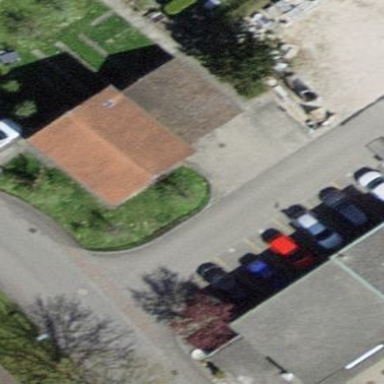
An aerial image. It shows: Gabled house with roof tiles.